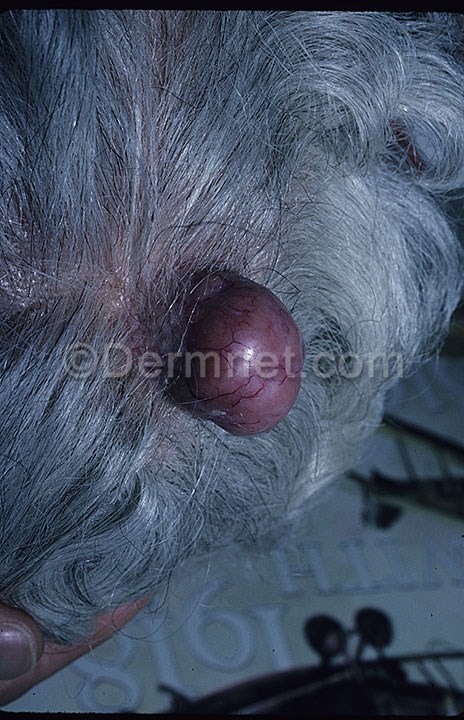
Disease: Seborrheic Keratoses and other Benign Tumors